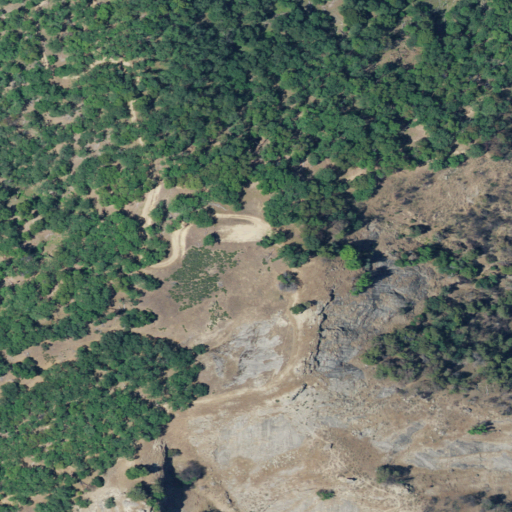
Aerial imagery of mountain in California named Bus McGall containing shrub, mixed forest, grassland, evergreen forest, deciduous forest, open development, and low intensity development